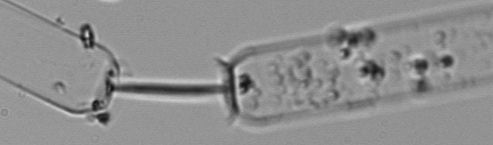
Label: Ditylum_brightwellii